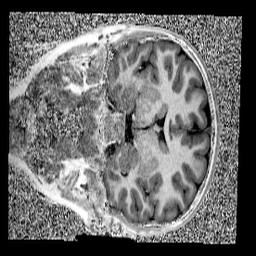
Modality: UNIT1
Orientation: coronal
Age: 10
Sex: male
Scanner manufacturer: siemens
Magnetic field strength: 3 T
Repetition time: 4 s
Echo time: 0.00299 s